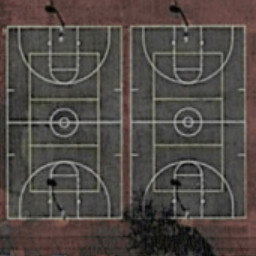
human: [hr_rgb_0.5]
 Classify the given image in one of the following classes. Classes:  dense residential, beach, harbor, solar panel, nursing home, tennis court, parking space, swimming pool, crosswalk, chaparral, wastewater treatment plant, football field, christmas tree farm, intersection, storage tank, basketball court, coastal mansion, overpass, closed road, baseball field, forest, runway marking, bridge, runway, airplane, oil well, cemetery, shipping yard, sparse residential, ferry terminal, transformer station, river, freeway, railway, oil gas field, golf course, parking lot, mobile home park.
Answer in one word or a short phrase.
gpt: basketball court